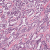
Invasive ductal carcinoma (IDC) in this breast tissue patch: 1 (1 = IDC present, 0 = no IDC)